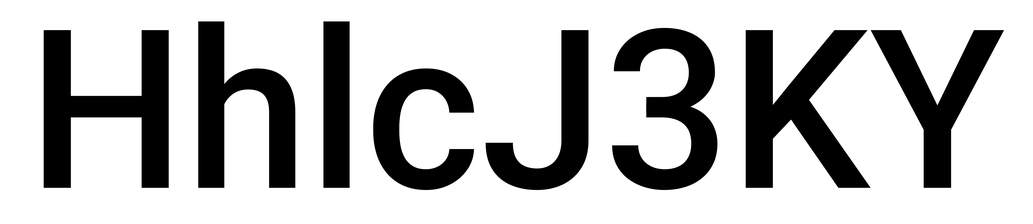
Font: Roboto_Medium